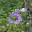
Label: 5